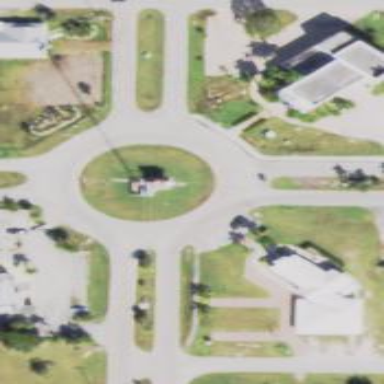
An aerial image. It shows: Secondary road made of asphalt leading to roundabout.